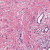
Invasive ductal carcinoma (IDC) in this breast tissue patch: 0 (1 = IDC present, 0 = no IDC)